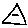
Label: triangle